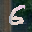
Label: 6